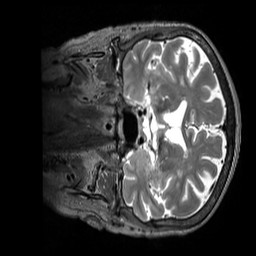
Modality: T2w
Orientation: coronal
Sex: female
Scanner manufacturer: siemens
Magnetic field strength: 3 T
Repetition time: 3.2 s
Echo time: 0.409 s